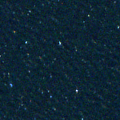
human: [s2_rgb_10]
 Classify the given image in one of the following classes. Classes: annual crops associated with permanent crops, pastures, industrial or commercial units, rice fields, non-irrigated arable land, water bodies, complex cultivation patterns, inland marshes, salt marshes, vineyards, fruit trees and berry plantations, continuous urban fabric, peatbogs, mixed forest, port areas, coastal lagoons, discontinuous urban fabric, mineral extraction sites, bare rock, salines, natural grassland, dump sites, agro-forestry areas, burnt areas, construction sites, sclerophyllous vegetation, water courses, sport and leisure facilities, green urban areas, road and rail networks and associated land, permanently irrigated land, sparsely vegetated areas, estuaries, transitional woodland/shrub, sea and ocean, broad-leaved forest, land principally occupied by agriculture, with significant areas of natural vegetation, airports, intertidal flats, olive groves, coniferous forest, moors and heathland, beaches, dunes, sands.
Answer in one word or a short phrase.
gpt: sea and ocean